【题型】解答题　【知识点】解析几何　【难度】easy
已知双曲线$\Gamma$:$x^2-\dfrac{y^2}{b^2}=1(b>0)$，左、右顶点分别为$A_1$，$A_2$，过点$M(-2,0)$的直线交双曲线$\Gamma$于$P$，$Q$两点．

\vspace{0.2cm}
\noindent (1)若$b=\dfrac{2\sqrt{6}}{3}$，$\triangle MA_2P$为等腰三角形，且点$P$在第一象限，求点$P$的坐标；
\vspace{0.1cm}
\noindent (2)连接$QO$（$O$为坐标原点）并延长交$\Gamma$于点$R$，若$\overrightarrow{A_1R}\cdot\overrightarrow{A_2P}=1$，求$b$的最大值．
【解答】

\noindent \textbf{【详解】} (1)
\vspace{0.2cm}

\vspace{0.2cm}
当$b=\dfrac{2\sqrt{6}}{3}$时，双曲线$\Gamma$:$x^2-\dfrac{3y^2}{8}=1$，且$A_2(1,0)$．
由点$P$在第一象限，可知$\angle PA_2M$为钝角．
由$\triangle MA_2P$为等腰三角形，得$|A_2P|=|A_2M|=3$．
设点$P(x_0,y_0)$，且$x_0>0,y_0>0$，则
\[
\begin{cases}
x_0^2-\dfrac{3y_0^2}{8}=1 \\
\sqrt{(x_0-1)^2+y_0^2}=3
\end{cases}
\]
解得$\begin{cases}x_0=2 \\ y_0=2\sqrt{2}\end{cases}$，即$P(2,2\sqrt{2})$．

\vspace{0.3cm}
\noindent (2)
\vspace{0.2cm}

\vspace{0.2cm}
由双曲线的方程知$A_1(-1,0),A_2(1,0)$，且由题意知$Q$，$R$关于原点对称，
设$P(x_1,y_1),Q(x_2,y_2)$，则$R(-x_2,-y_2)$．
由直线$PQ$不与$y$轴垂直，设其方程为$x=my-2$．
联立$\begin{cases}x=my-2 \\ x^2-\dfrac{y^2}{b^2}=1\end{cases}$，得$(b^2m^2-1)y^2-4b^2my+3b^2=0$，
则$b^2m^2-1\neq0$，即$m^2\neq\dfrac{1}{b^2}$，
$y_1+y_2=\dfrac{4b^2m}{b^2m^2-1},y_1y_2=\dfrac{3b^2}{b^2m^2-1}$，
$\overrightarrow{A_1R}=(-x_2+1,-y_2)$，$\overrightarrow{A_2P}=(x_1-1,y_1)$，
由$\overrightarrow{A_1R}\cdot\overrightarrow{A_2P}=1$，得$(-x_2+1)(x_1-1)-y_1y_2=1$，
即$(m^2+1)y_1y_2-3m(y_1+y_2)+10=0$，
代入得$(m^2+1)\cdot\dfrac{3b^2}{b^2m^2-1}-3m\cdot\dfrac{4b^2m}{b^2m^2-1}+10=0$，
整理得$b^2m^2+3b^2-10=0$，即$b^2=\dfrac{10}{m^2+3}\in\left(0,\dfrac{10}{3}\right]$．
又$m^2\neq\dfrac{1}{b^2}$，得$b^2\neq\dfrac{10}{b^2+3}$，解得$b^2\neq3$，
所以$b^2\in(0,3)\cup\left(3,\dfrac{10}{3}\right]$，
又$b>0$，得$b\in(0,\sqrt{3})\cup\left(\sqrt{3},\dfrac{\sqrt{30}}{3}\right]$，即$b$的最大值为$\dfrac{\sqrt{30}}{3}$．
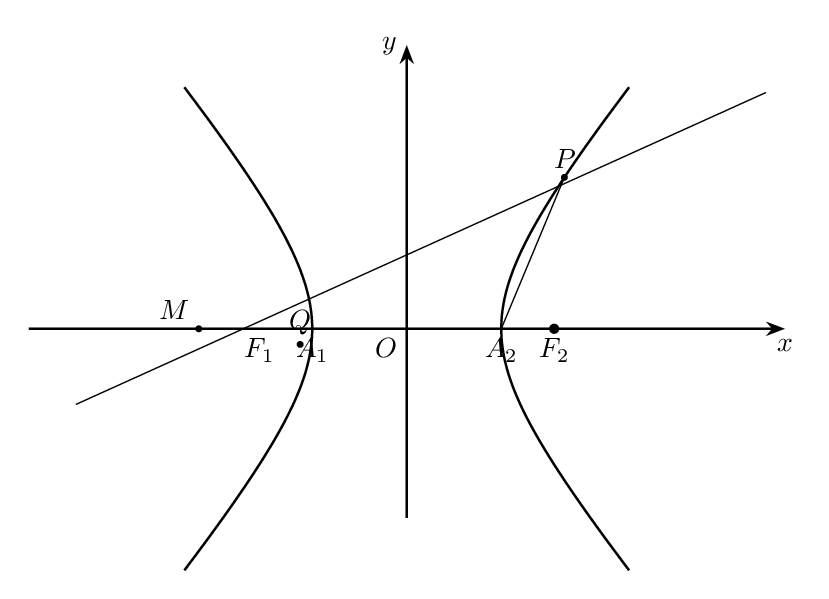
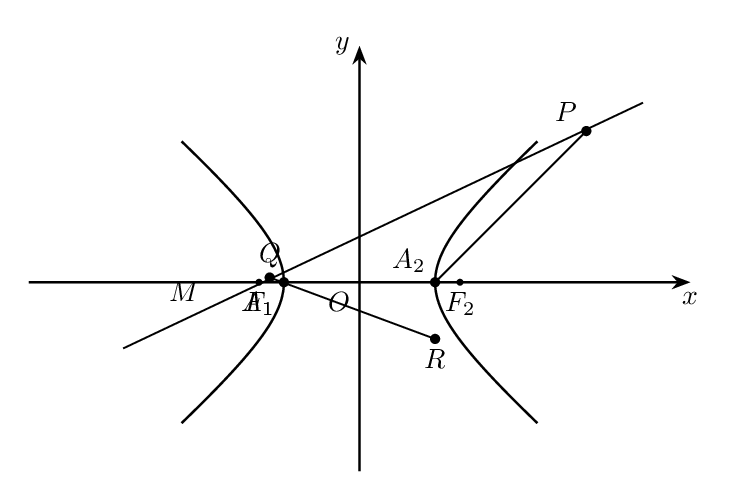